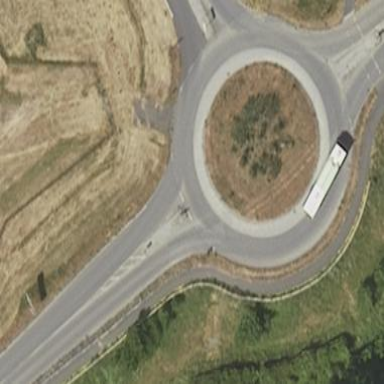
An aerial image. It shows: Tertiary road with asphalt surface leading to roundabout.